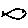
Label: fish